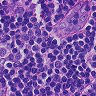
Metastatic tissue present: no